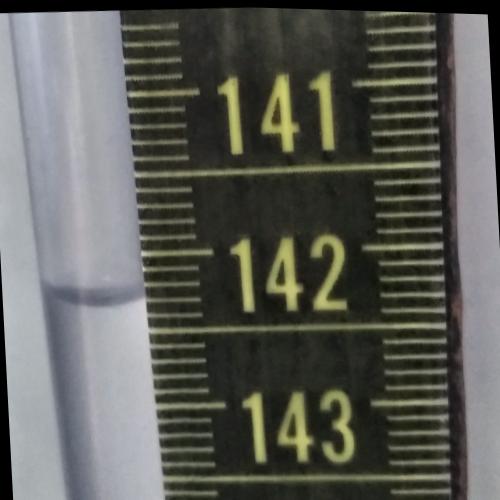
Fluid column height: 142.3 cm